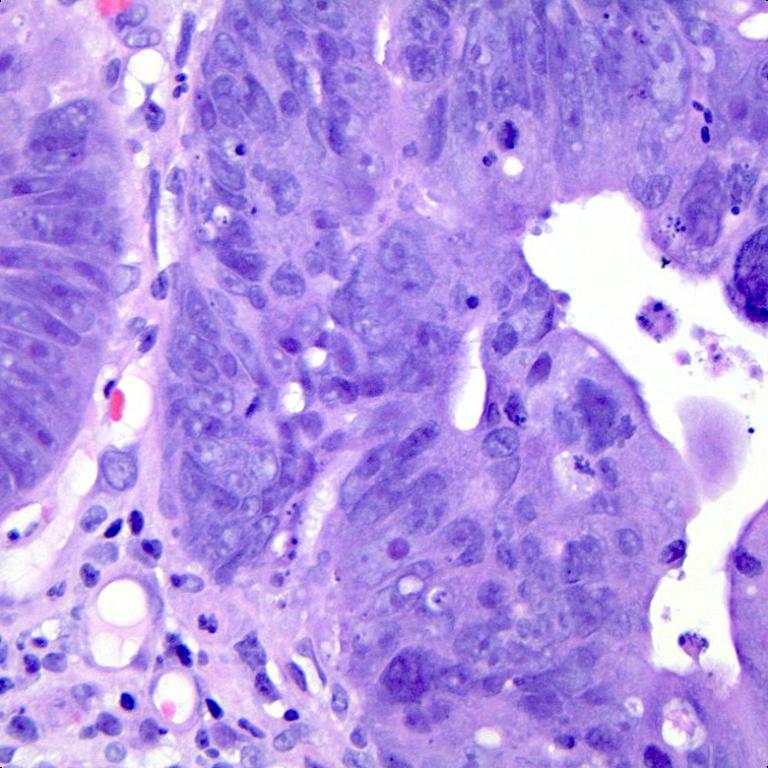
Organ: colon
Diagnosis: adenocarcinomas